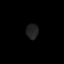
Tissue: lung
Cell type: Epithelial cells
Senescence score: 0.2088
Nuclear area (px): 177
Mean DAPI intensity: 33.226